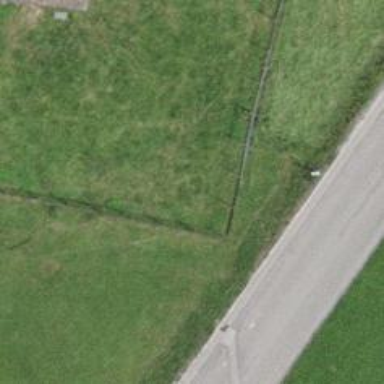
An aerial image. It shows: Fence is in the image.